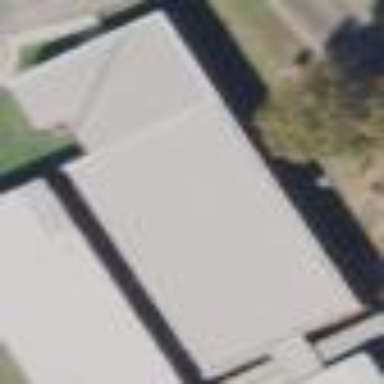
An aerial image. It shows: School building.